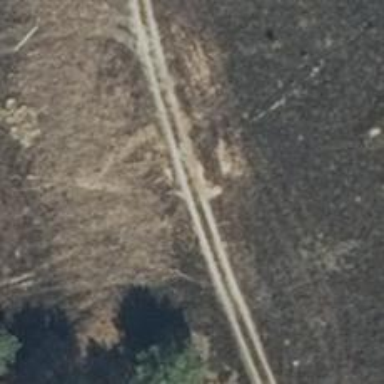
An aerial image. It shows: Sandy track with grade4 tracktype.